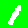
Digit: 1